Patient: sex F, age 46
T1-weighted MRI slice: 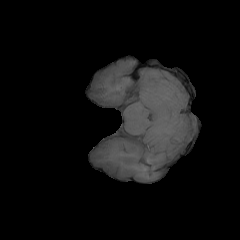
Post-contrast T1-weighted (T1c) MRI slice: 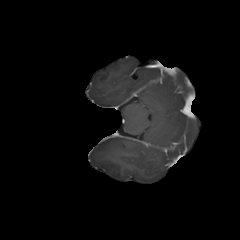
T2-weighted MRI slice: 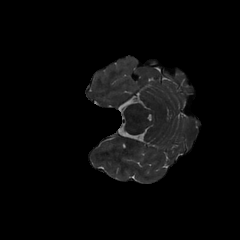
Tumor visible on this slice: no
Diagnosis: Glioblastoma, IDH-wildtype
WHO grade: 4